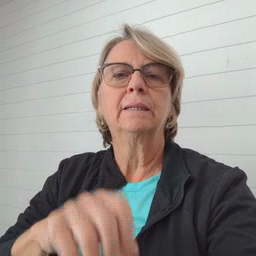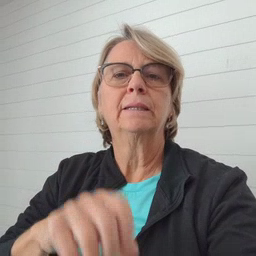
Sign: jeans